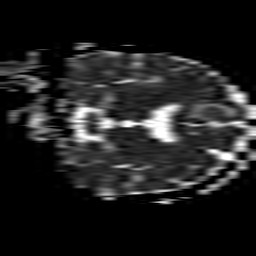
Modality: ADC
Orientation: coronal
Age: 44
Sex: female
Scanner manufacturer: philips
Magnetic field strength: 1.5 T
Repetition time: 3.654 s
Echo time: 0.07117 s